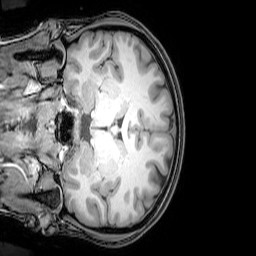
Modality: T1w
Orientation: coronal
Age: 23
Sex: female
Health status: healthy
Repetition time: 0.081 s
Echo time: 0.037 s